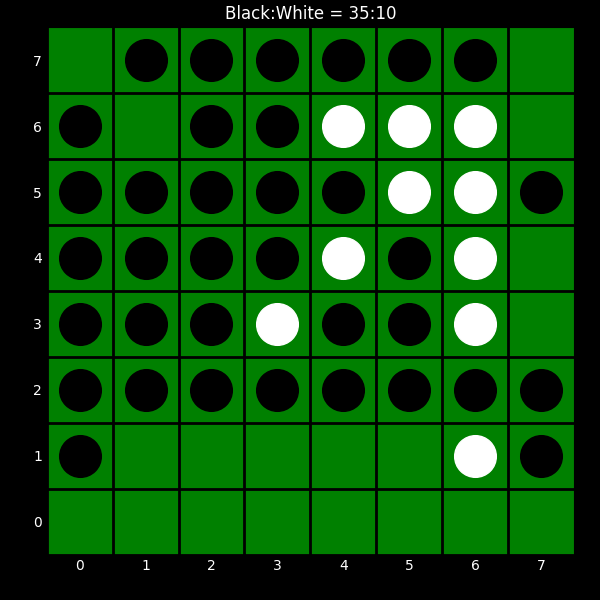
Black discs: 35
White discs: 10